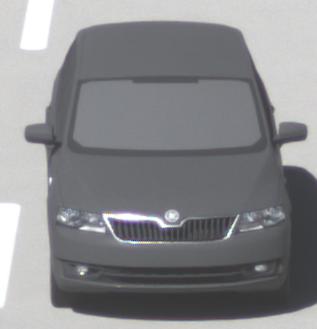
Make: Skoda
Model: Rapid Spaceback 1.2 TSI
Detailed model: Rapid Spaceback
Model produced from: 2013/10
Model produced until: 2015/04
Doors: 5
Color: gray
Road condition: dry road
Daytime: midday
Contrast: high contrast